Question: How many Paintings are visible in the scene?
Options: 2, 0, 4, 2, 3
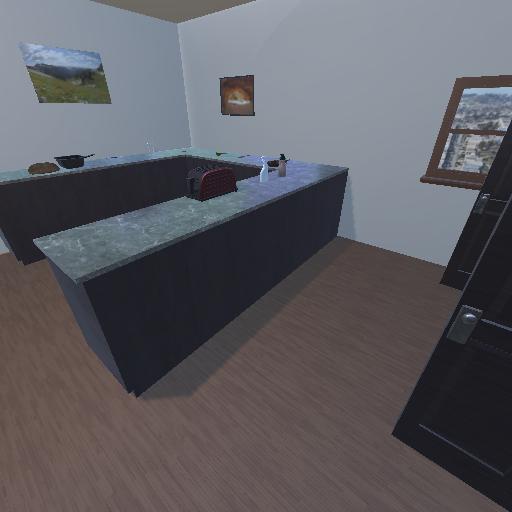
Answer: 2